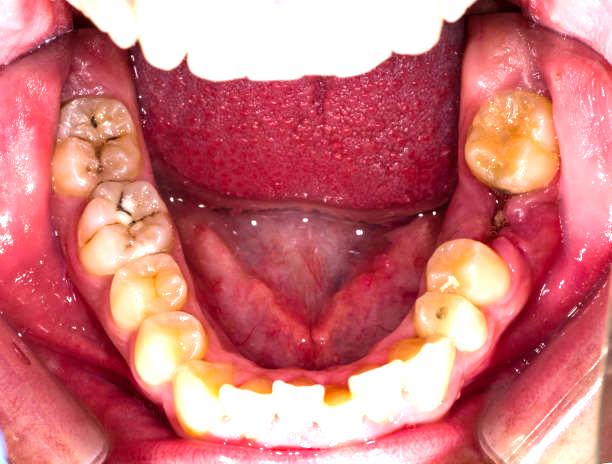
Condition: Gingivitis